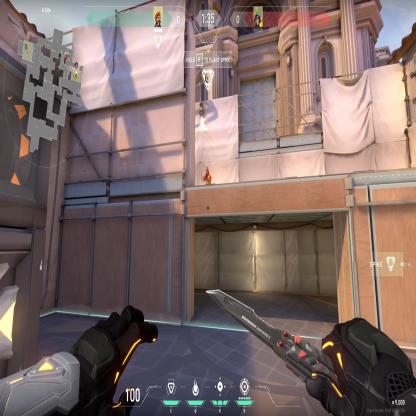
Label: enemy